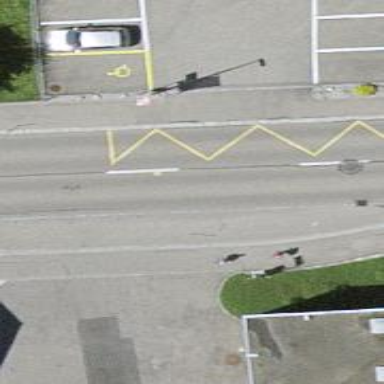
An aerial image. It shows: Bus stop equipped with public transport stop position.